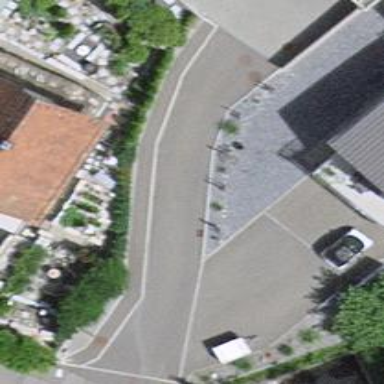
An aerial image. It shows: Smooth asphalt road in residential area.